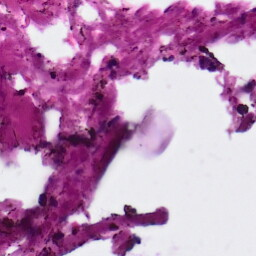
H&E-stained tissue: Ovarian